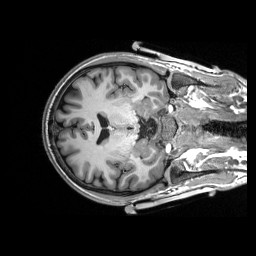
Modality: T1w
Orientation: axial